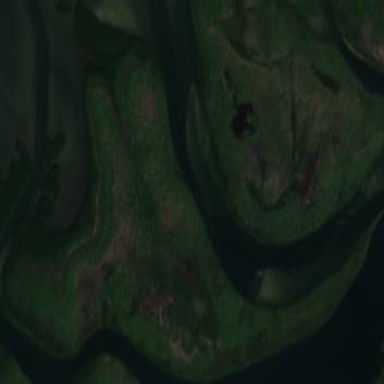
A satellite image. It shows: Wetland area dominated by mangroves.